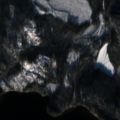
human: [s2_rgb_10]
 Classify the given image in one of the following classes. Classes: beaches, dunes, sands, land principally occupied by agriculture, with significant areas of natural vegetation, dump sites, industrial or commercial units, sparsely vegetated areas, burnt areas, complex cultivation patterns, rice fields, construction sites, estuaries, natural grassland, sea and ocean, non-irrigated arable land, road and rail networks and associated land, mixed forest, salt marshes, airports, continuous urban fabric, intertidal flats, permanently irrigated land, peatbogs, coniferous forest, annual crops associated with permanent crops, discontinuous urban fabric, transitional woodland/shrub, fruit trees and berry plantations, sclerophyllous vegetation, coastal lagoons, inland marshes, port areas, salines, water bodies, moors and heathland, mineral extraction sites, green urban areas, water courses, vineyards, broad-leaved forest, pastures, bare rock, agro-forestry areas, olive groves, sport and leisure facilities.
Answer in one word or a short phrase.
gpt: coniferous forest, transitional woodland/shrub, water bodies